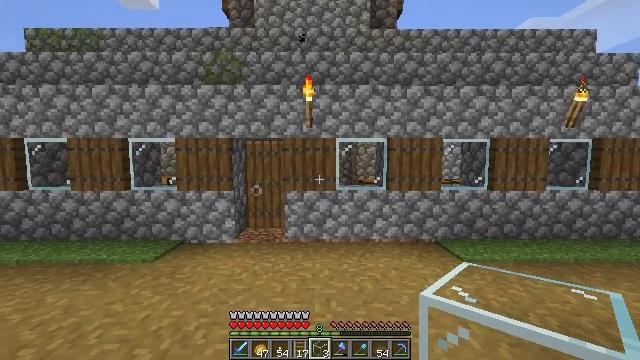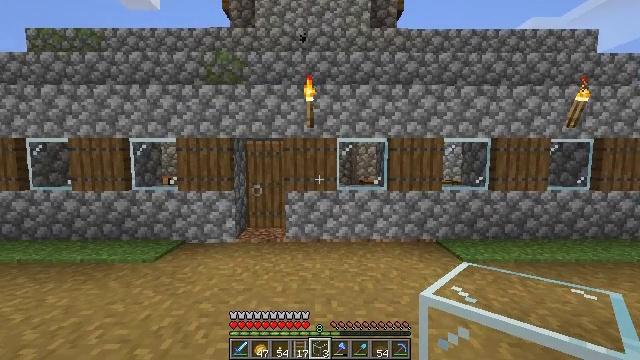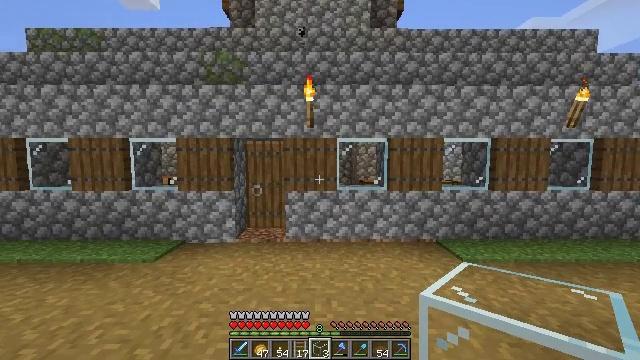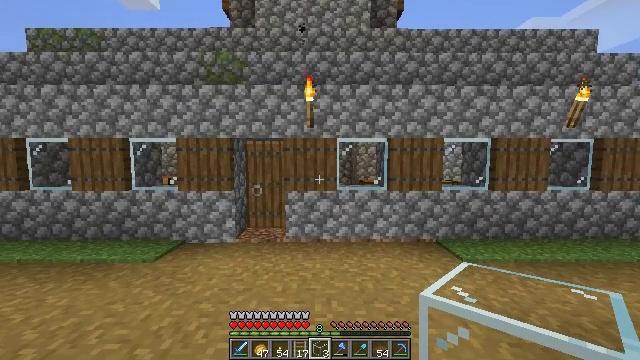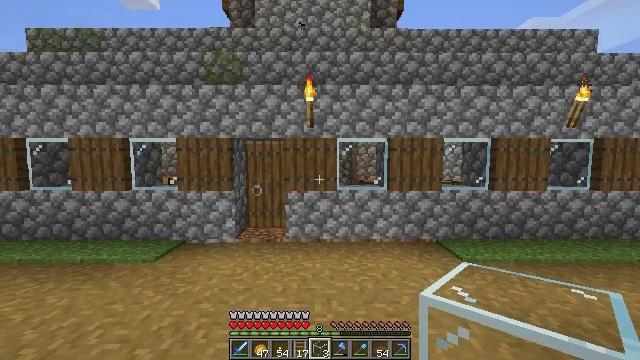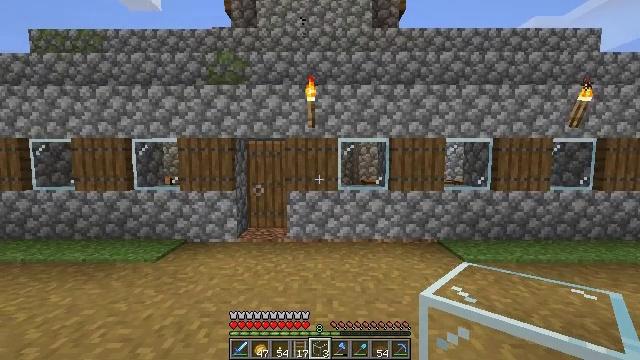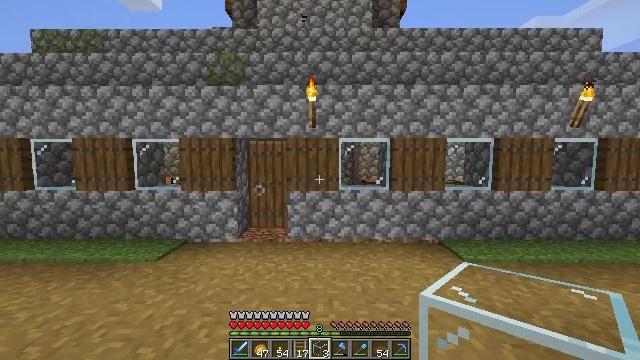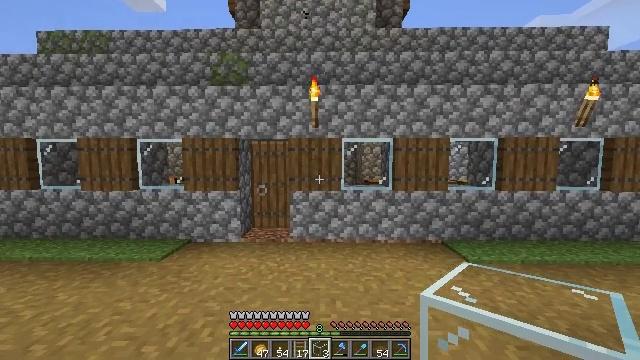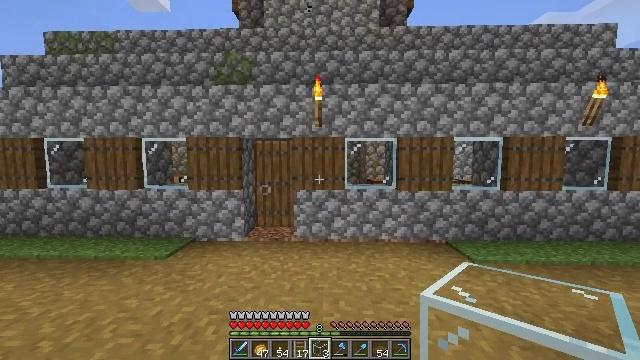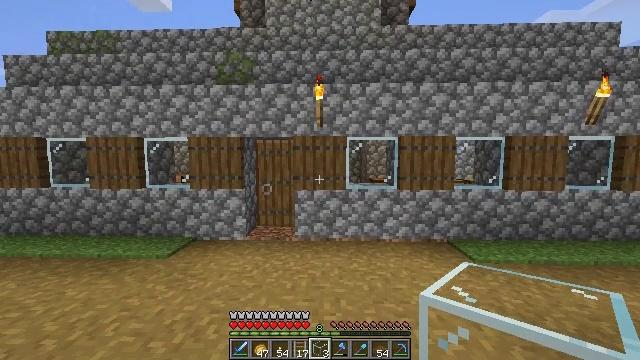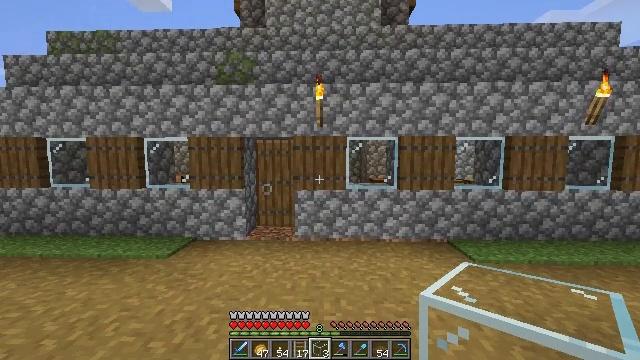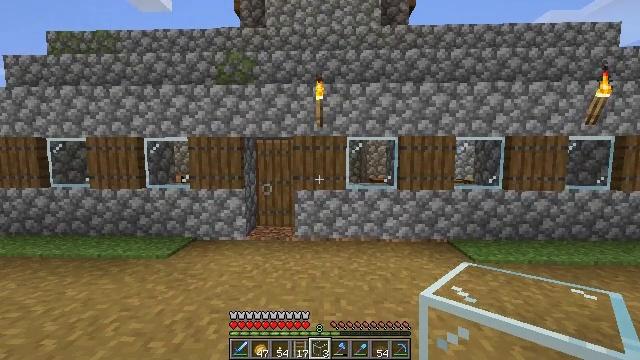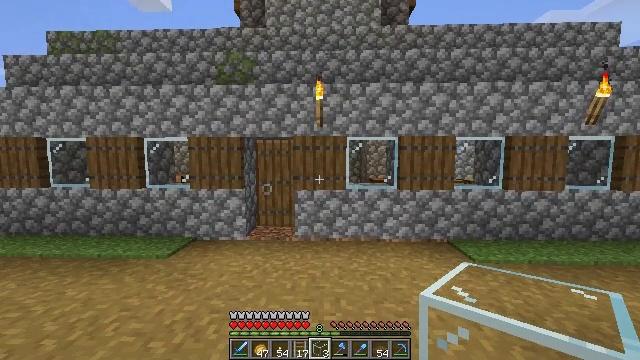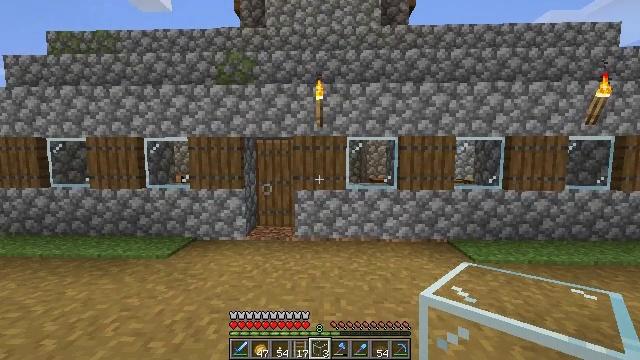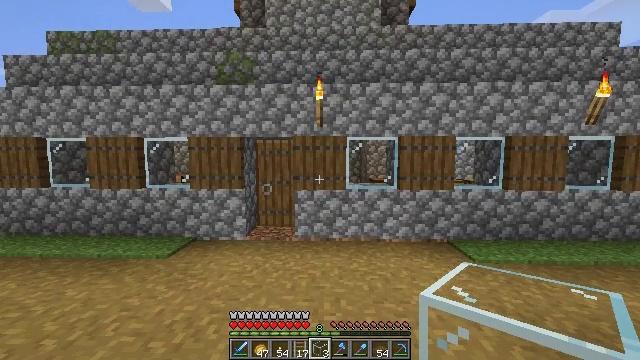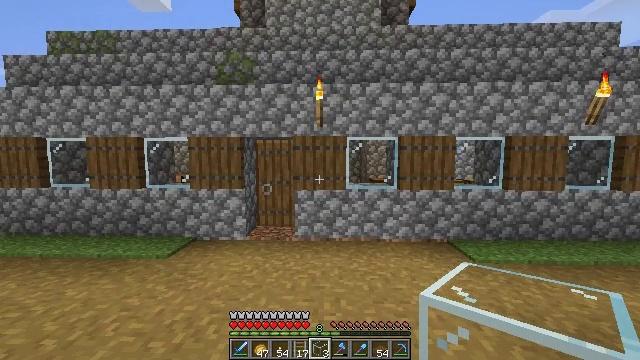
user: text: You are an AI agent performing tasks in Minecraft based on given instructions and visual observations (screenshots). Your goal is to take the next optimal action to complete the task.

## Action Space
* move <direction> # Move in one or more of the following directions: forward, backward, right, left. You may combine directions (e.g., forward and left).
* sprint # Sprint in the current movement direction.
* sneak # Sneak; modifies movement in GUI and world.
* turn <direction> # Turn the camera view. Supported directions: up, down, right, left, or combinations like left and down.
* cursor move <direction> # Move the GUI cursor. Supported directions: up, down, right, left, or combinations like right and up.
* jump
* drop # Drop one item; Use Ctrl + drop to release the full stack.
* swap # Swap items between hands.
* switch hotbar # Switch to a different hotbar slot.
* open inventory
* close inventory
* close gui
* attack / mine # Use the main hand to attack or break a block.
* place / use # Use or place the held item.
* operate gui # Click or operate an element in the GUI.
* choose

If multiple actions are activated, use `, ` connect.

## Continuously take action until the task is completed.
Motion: motion action
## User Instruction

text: Destroy the spruce trapdoor to collect it.
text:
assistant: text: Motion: no_op
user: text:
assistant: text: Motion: no_op
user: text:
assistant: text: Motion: no_op
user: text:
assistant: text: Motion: no_op
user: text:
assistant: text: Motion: no_op
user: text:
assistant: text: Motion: no_op
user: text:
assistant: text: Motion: no_op
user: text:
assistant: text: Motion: no_op
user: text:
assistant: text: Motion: no_op
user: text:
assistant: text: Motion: no_op
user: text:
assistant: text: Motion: no_op
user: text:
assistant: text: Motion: no_op
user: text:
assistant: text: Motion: no_op
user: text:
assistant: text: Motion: no_op
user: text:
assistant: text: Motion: no_op
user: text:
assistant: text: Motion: no_op
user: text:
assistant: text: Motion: no_op
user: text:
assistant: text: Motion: no_op
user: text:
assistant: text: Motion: no_op
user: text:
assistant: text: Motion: no_op
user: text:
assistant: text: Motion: no_op
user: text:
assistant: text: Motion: no_op
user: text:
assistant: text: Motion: no_op
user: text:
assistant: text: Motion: no_op
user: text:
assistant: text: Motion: no_op
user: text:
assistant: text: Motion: no_op
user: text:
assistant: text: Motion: move forward
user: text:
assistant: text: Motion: move forward
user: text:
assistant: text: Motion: move forward
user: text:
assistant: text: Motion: move forward, turn down